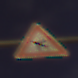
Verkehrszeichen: FlugbetriebRechts
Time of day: Night
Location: Outdoor (Urban)
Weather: PartlyCloudy
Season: NotSpecified
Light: Natural